Field crop: maize
Growth stage: 1
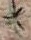
Species: atriplex